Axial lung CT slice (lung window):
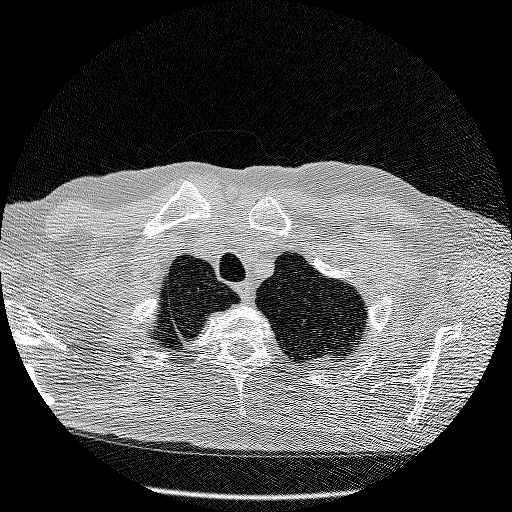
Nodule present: no